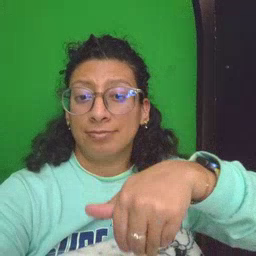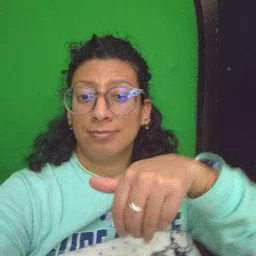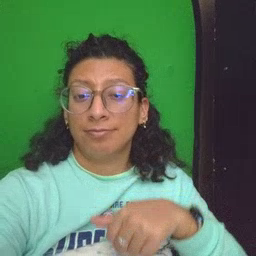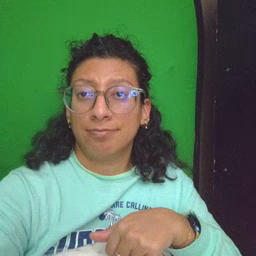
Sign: night